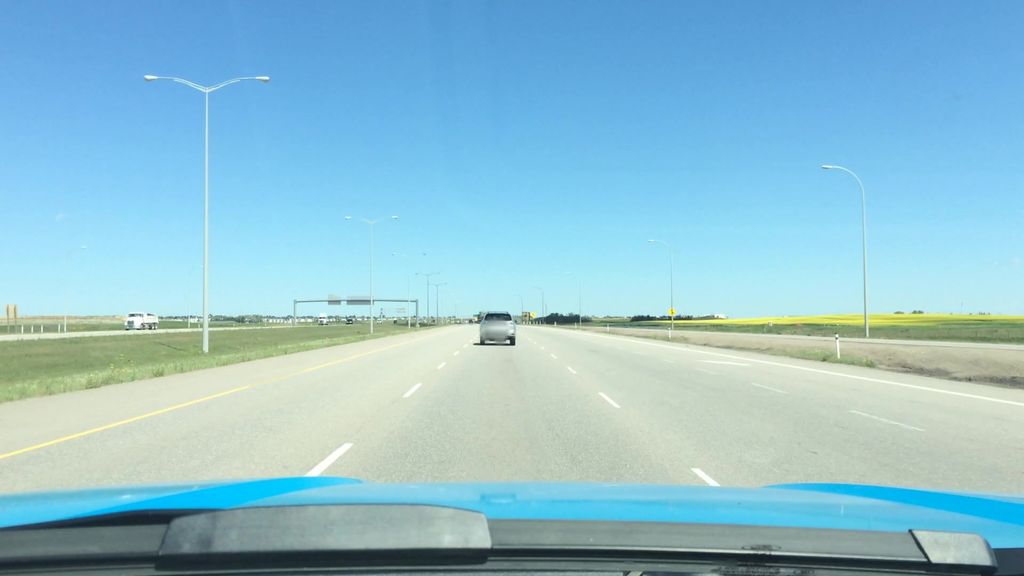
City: calgary